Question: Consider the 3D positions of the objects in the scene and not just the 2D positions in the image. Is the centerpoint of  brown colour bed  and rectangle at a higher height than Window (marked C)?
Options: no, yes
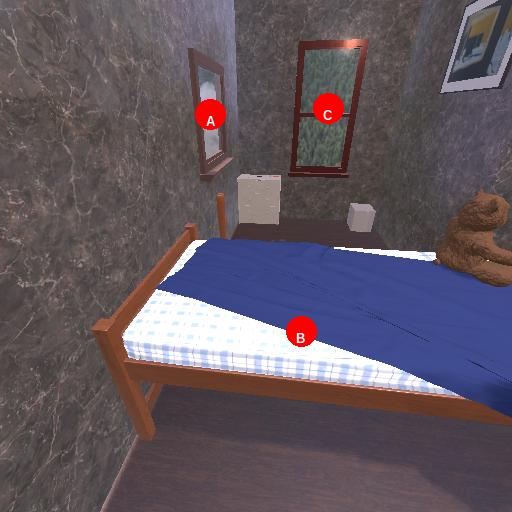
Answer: no